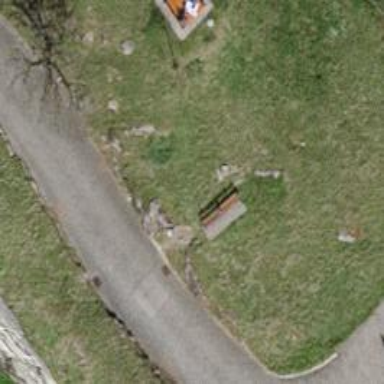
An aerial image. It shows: Bench for seating.